Question: I have two projects (created in MVC4) in one solution.One project is site and another project is site to manage employees.

The URLes are www.ambulangtrns.com and www.ambulangEmployee.com.
When I type this address www.ambulangtrns.com I have to execute the start action method in first project and when I type this URL www.ambulangEmployee.com I want to execute action in second project. As you can see the two projects are in one solution.
So my question what is the best way to implement URL mapping(i,e. how access to projects in one solution using different URLs)?
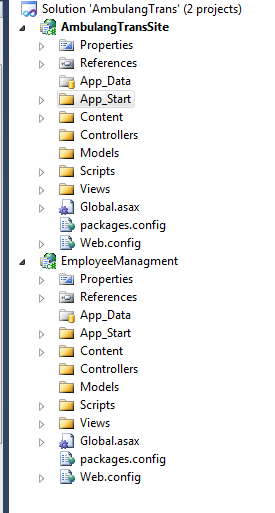
Answer: This sounds like a perfect use case for Areas. Keeps it much cleaner and easier, IMHO.
Check out this link: <URL>